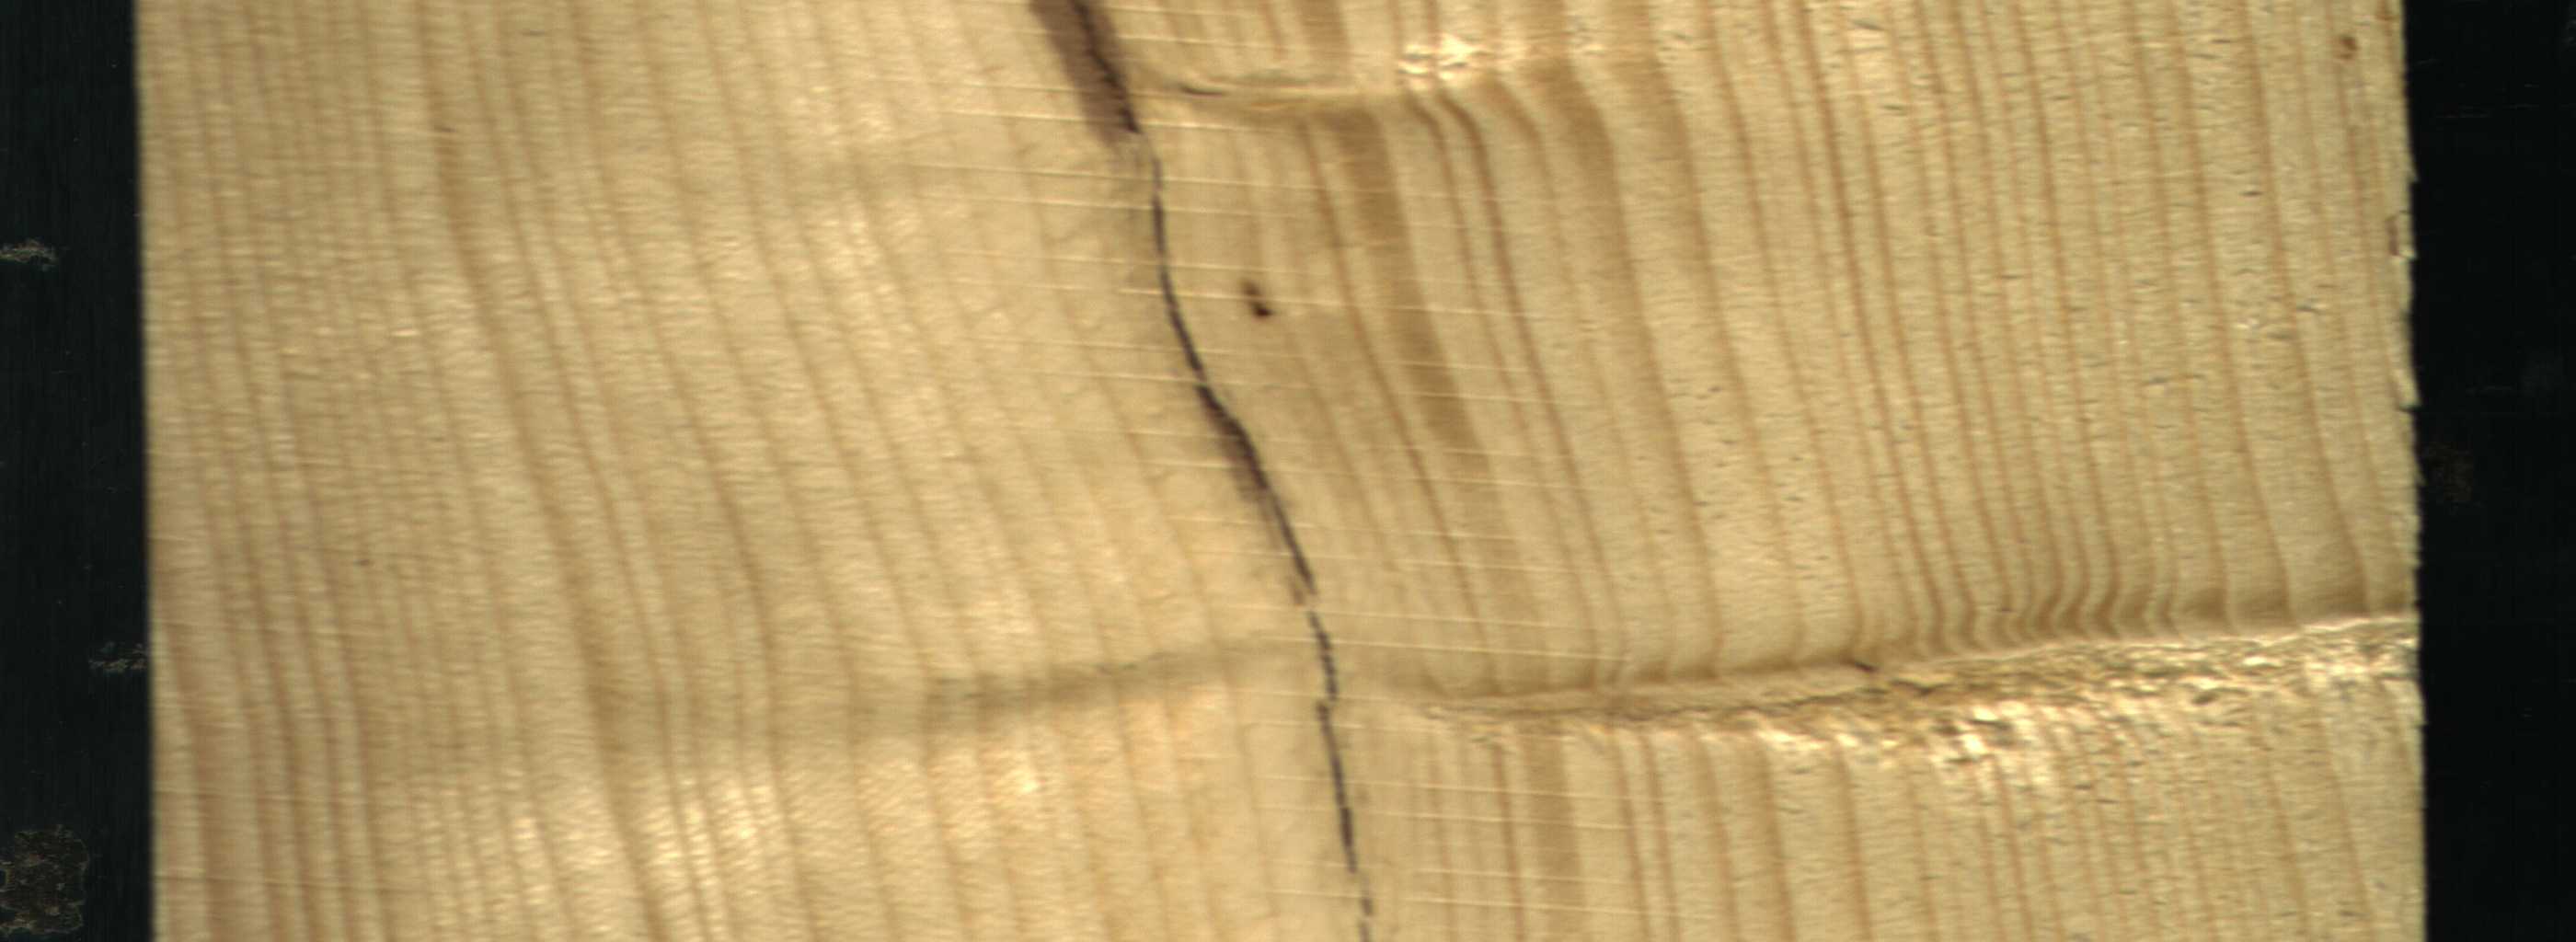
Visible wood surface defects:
Marrow
Crack